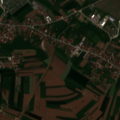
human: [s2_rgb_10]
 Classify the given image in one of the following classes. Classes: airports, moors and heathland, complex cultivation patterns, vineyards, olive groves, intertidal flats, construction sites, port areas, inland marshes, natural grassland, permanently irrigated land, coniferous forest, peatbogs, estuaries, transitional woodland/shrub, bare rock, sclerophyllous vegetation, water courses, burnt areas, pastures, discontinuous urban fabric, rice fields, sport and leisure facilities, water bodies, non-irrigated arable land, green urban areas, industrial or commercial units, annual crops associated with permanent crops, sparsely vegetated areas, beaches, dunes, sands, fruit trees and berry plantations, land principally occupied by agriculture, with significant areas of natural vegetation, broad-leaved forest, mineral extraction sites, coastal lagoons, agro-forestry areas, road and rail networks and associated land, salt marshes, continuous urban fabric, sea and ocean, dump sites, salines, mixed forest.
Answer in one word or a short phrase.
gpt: discontinuous urban fabric, non-irrigated arable land, complex cultivation patterns, land principally occupied by agriculture, with significant areas of natural vegetation